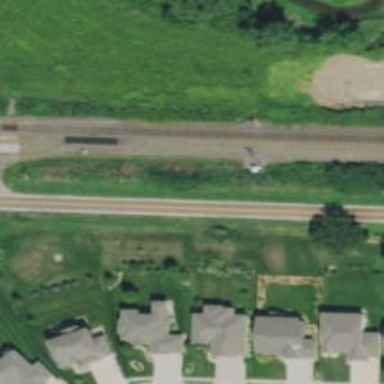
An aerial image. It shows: Railway signal.